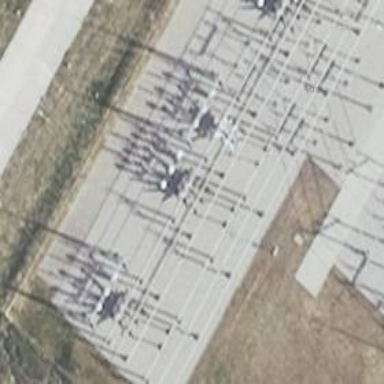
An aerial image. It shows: Bay where power lines run through.